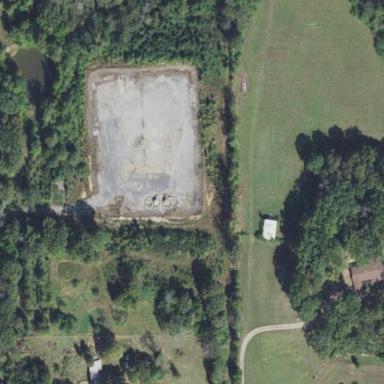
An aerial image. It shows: Industrial wellsite.